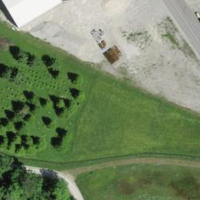
EUNIS habitat code: 57
Species observed at this site:
Iris sibirica